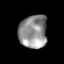
Tissue: skin
Cell type: T cells
Senescence score: 0.2408
Nuclear area (px): 916
Mean DAPI intensity: 144.105